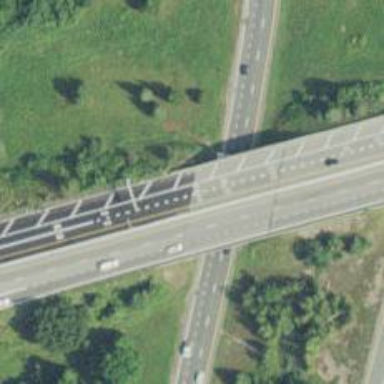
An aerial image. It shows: Motorway junction.